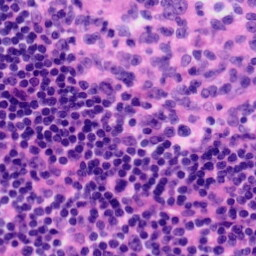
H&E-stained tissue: Tonsil